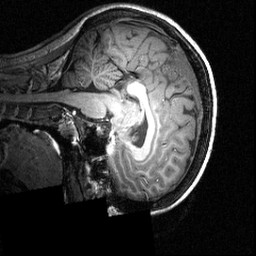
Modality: T1w
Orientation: sagittal
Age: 22
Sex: female
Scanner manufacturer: siemens
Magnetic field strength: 3.951 T
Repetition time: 1.5 s
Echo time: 0.00335 s